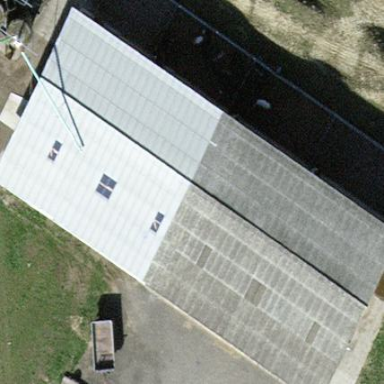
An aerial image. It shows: Gabled roof on farm auxiliary building.